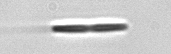
Label: pennate